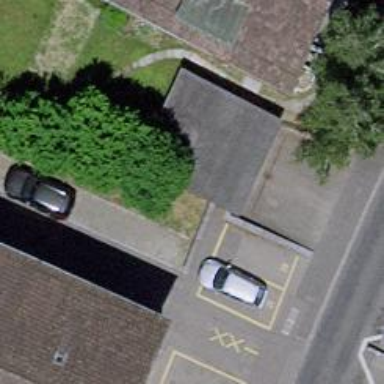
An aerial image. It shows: Group of garages.